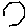
Label: hexagon